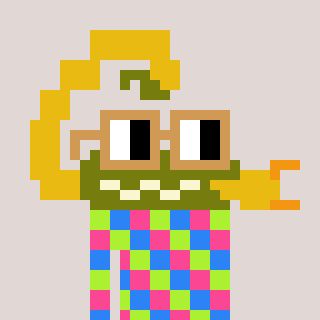
a pixel art character with square brown glasses, a scorpion-shaped head and a grayscale-colored body on a warm background